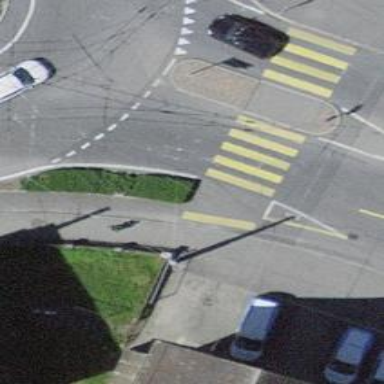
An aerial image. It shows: Uncontrolled road crossing with pedestrian island.